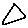
Label: triangle